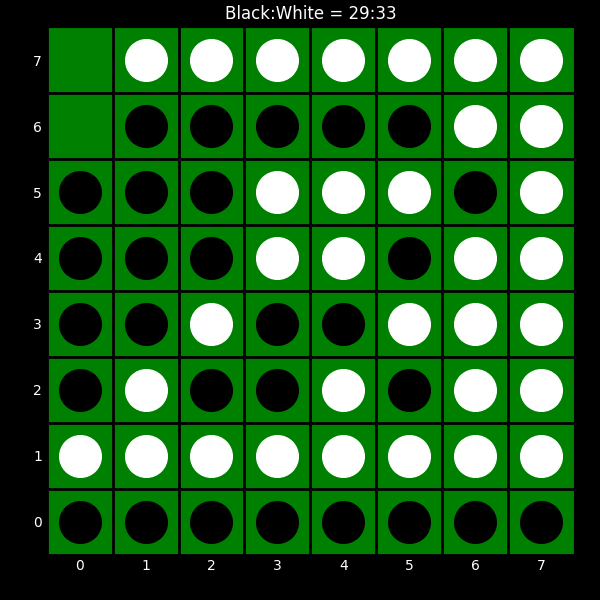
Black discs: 29
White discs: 33